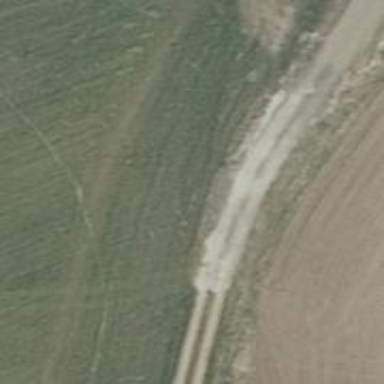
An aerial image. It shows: Gravel track with grade3 tracktype.